Question: The Table(Log Analyzer) structure is :

I want to draw a line graph displaying the number of requests per minute. I want to write a query which displays two columns with the following information:
1. Date:Hour:Minute
2. Number of Requests
I have tried to write a sample query displaying requests per hour:
'''
SELECT ( Str(Datepart(HOUR, TimeLog)) + '.00' ) AS 'From (hours)',
( Str(CASE
WHEN Datepart(HOUR, TimeLog) + 1 = 24 THEN 00
ELSE Datepart(HOUR, TimeLog) + 1
END) + '.00' )AS 'To (hours)',
Count(DISTINCT Request) AS 'Number Of Queries '
FROM LogData
GROUP BY Datepart(HOUR, TimeLog);
'''
The problem with this is when I use 'MINUTE' instead of 'HOUR' it combines the minutes of
all hours and days, so it just displays 60 rows. I want all the rows to be separate according to the day and hour. How can this be achieved?
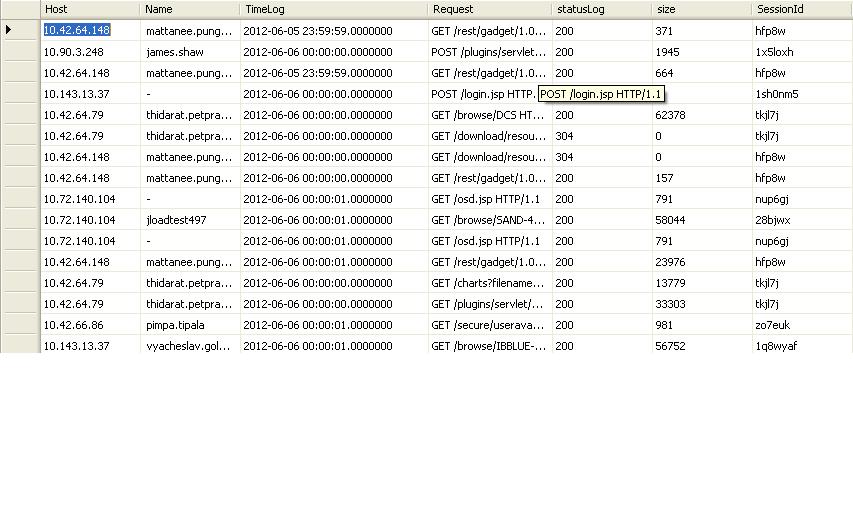
Answer: '''
select convert(nvarchar(16), TimeLog, 120) requestTime,
count(*)
from LogData
group by convert(nvarchar(16), TimeLog, 120)'
'''